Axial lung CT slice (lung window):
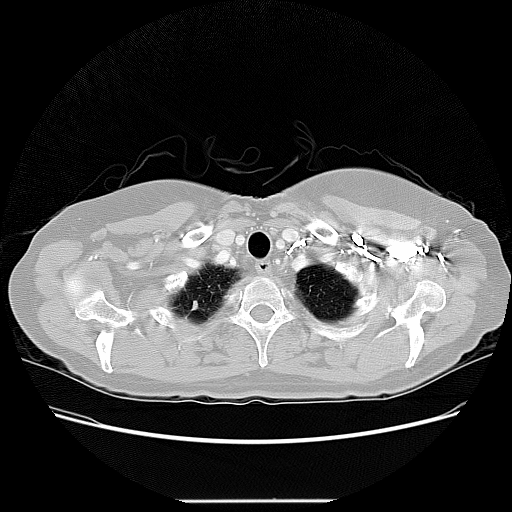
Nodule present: no